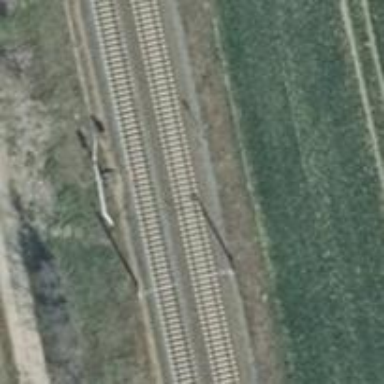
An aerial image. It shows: Railway signal.